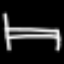
Label: bed